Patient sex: F
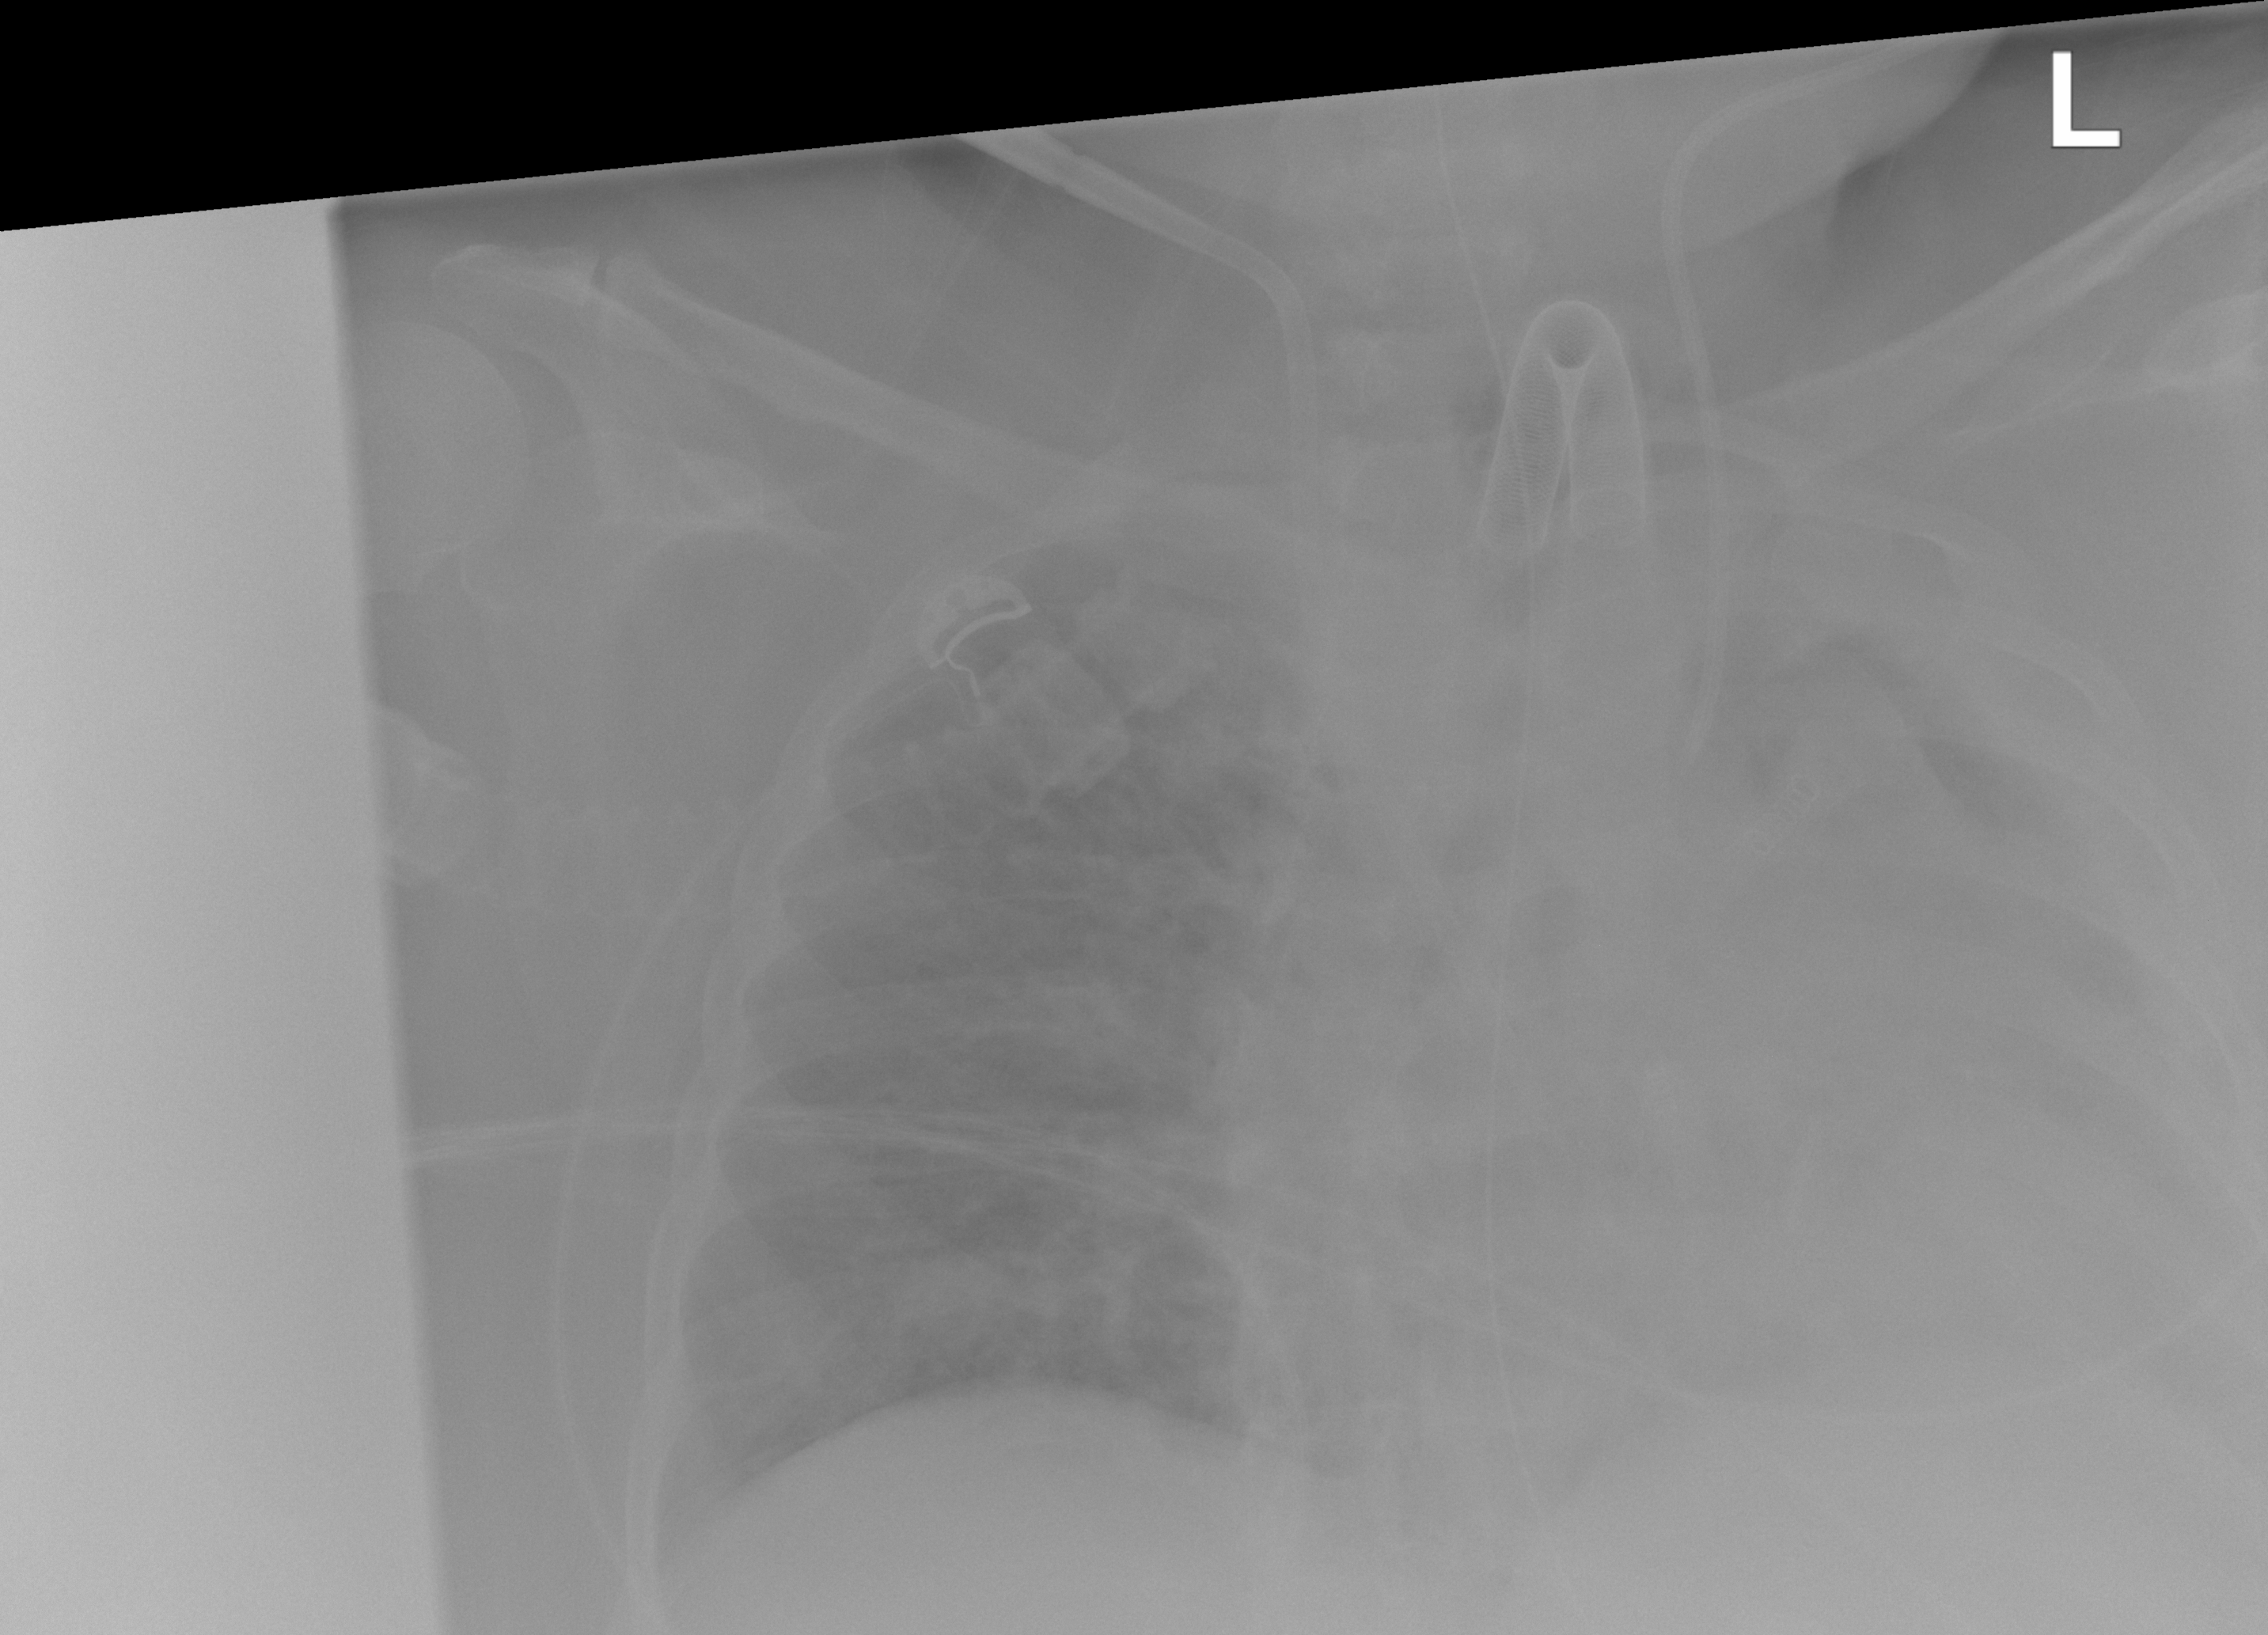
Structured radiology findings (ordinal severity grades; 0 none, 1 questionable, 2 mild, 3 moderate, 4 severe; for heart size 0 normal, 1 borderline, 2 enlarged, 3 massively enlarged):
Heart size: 2
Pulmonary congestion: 3
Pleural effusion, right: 0
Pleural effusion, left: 2
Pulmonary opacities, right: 2
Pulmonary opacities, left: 0
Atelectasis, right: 0
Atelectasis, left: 3